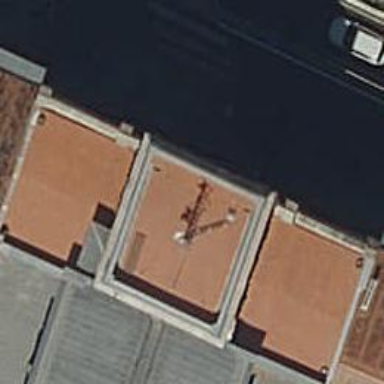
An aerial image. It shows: Part of building with red-brown roof.